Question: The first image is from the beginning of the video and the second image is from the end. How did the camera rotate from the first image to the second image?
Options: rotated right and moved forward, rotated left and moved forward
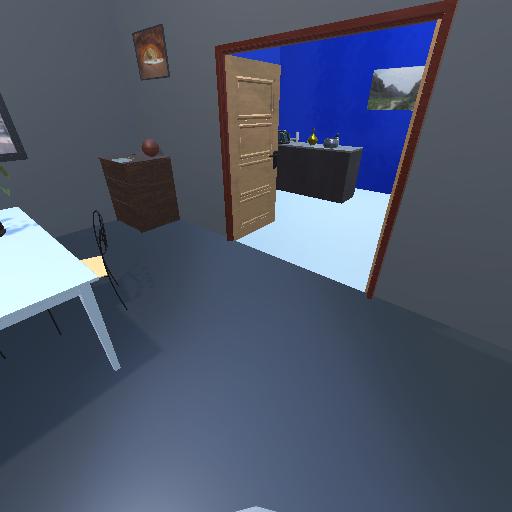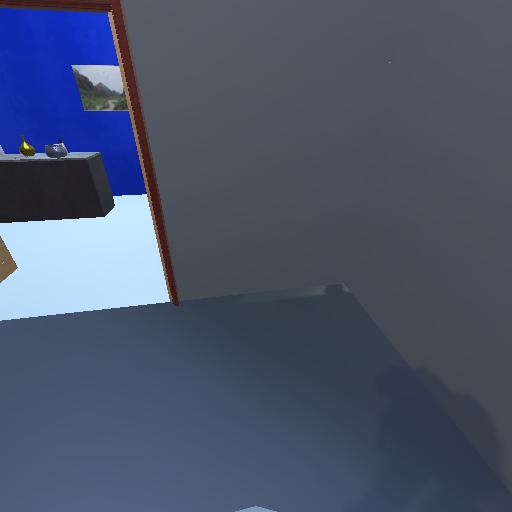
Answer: rotated right and moved forward